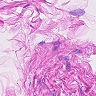
Metastatic tissue present: no